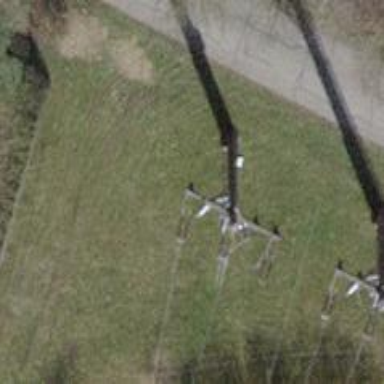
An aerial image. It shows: Three power lines with cables.